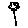
Label: flower